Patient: sex M, age 30
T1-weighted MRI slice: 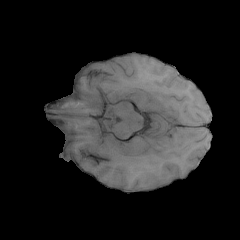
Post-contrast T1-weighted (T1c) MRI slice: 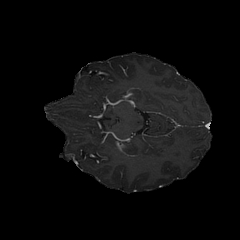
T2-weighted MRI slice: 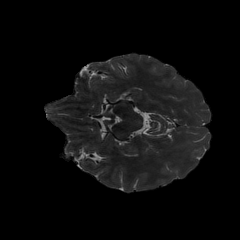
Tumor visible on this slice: no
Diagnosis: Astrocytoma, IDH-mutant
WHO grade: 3